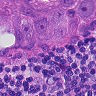
Metastatic tissue present: yes